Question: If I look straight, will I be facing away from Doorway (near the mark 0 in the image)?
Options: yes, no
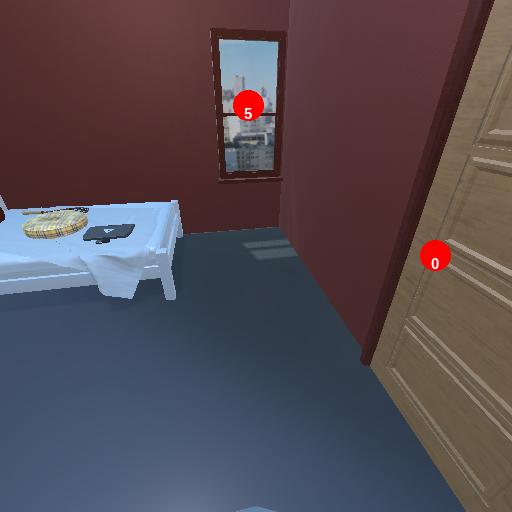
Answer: yes